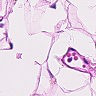
Metastatic tissue present: no